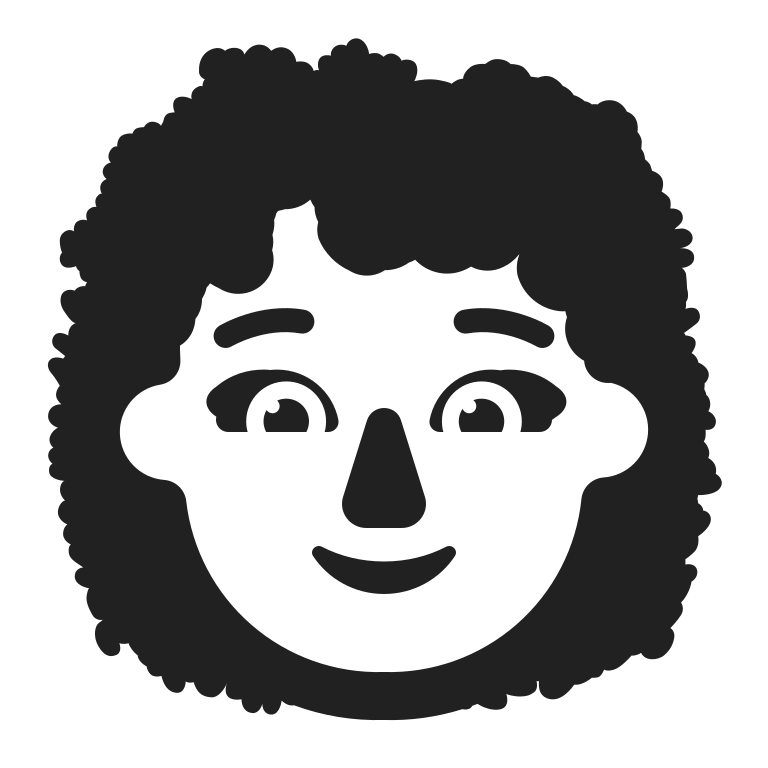
woman curly hair high contrast default